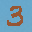
Label: 3